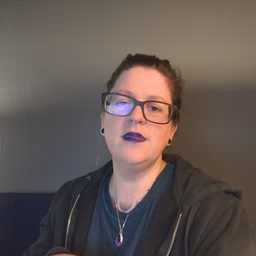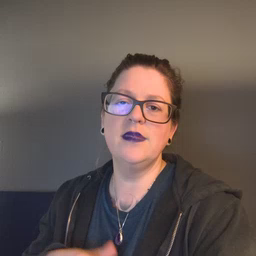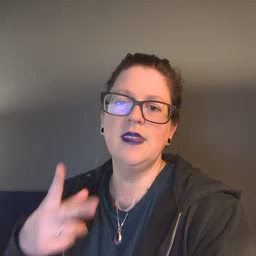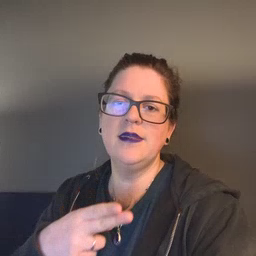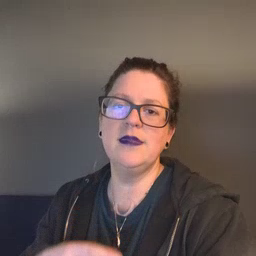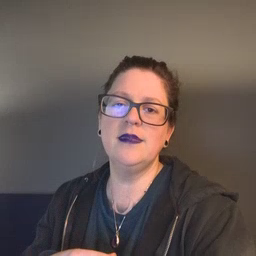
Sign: cut